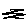
Label: zigzag